Question: The program is building successfully, but when it goes into the simulation, it crashes, and the fatal error message is logged to console.
The line that triggers the error is:
'''
let cell = self.tableview?.dequeueReusableCell(withIdentifier: "cell", for: indexPath) as! CustomCell
'''

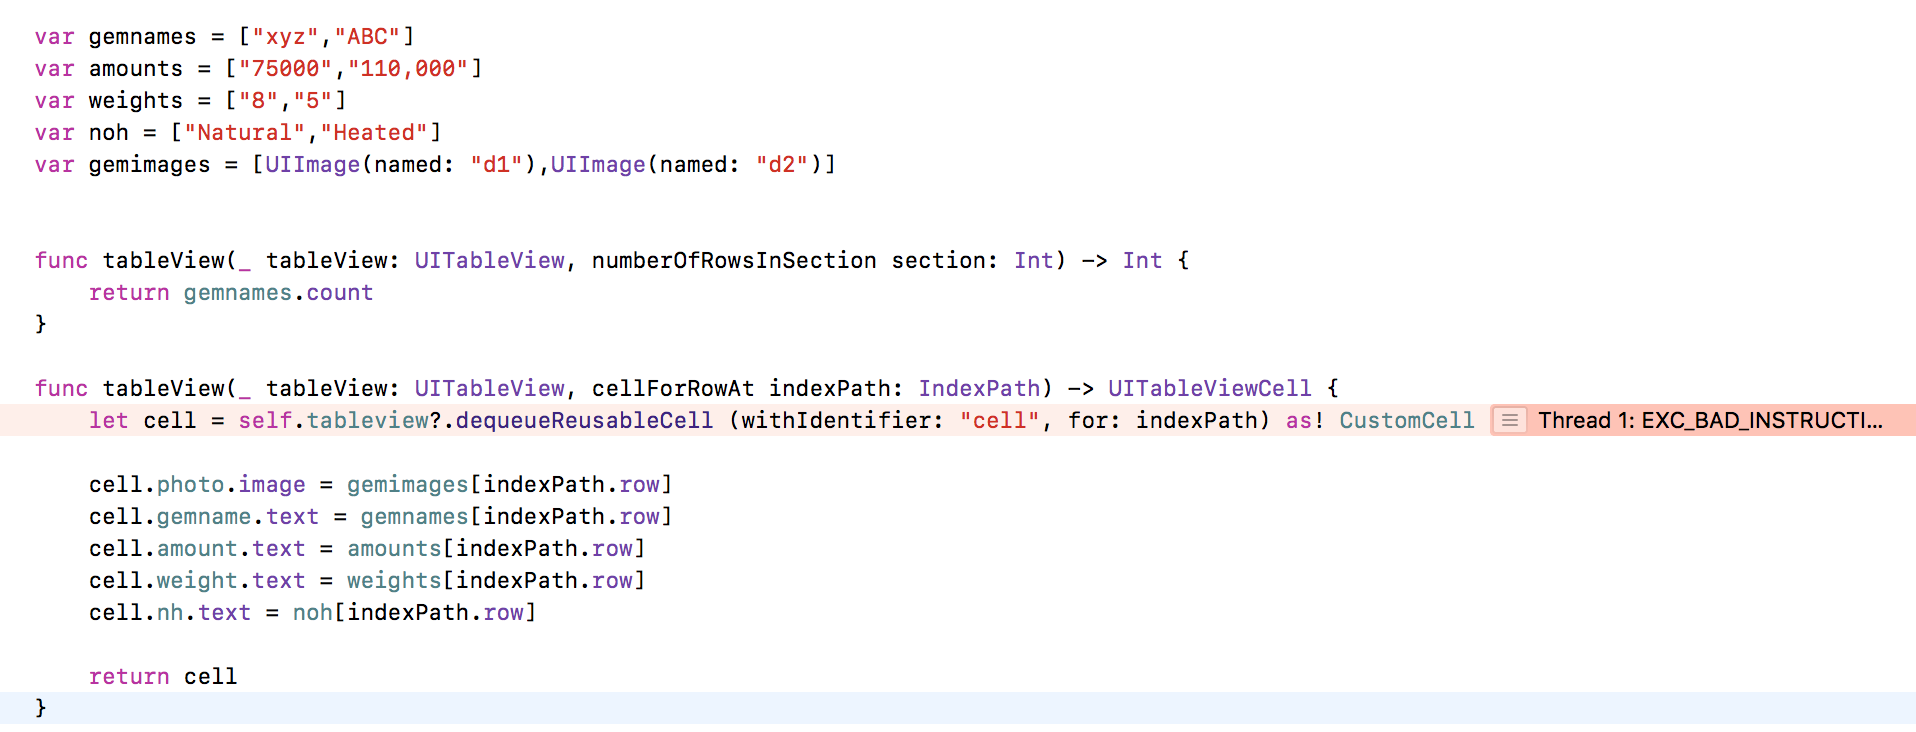
Answer: Is cell returning nil? You need to make sure that you're passing the correct identifier of the UITableViewCell in your storyboard to the 'withIdentifier: "cell"' parameter. Also, what is being logged to the console when you get this error? Many times it will point to the solution.